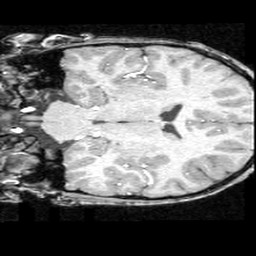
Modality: T1w
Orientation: coronal
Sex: male
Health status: ill
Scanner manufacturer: ge
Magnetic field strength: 1.5 T
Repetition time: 21 s
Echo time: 0.008 s